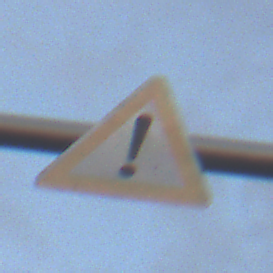
Verkehrszeichen: Gefahrenstelle
Umgebung: Outdoor, Nature
Tageszeit: SunriseSunset
Wetter: PartlyCloudy
Licht: Natural
Jahreszeit: NotSpecified
Kontrast: LowContrast